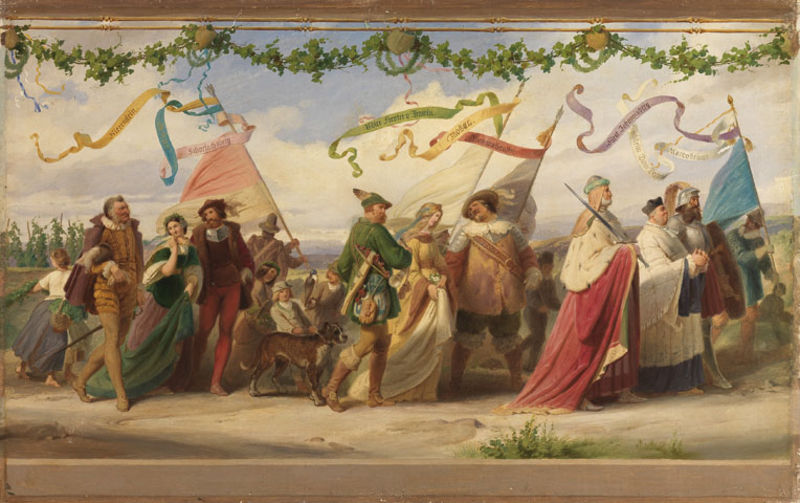
Titel: Triumph des Königs Wein, 5. Bild
Künstler: Adolf Schrödter
Standort: Karlsruhe
Institution: Staatliche Kunsthalle Karlsruhe
Schlagwörter: grün, himmel, bishop, blue, celebration, court, crowd, fancy, king, men, military, oil, people, pope, priest, red, sword, women, aristocracy, dresses, france, green, painting, talking, woman, maid, cloud, frau, man, sky, landscape, nature, child, knight, ribbon, grass, light, path, plants, road, drawing, color, dog, walking, children, flag, happy, banners, day, fahnen, festival, flags, menschen, männer, parade, party, procession, rot, royal, ivy, history, jesus, walk, colorful, pastel, medieval, religion, gras, warrior, picasso, kids, carnival, maiden, happiness, royalty, bunt, hund, vine, vines, weg, middle ages, marriage, clergy, queen, tights, umzug, chivalry, midieval, fun, religous, wedding, robin hood, march, marching, noblemen, fröhlich, swrod, grape vine, three kings, higher class, frolic, hopfen, hochzeit, girlande, glags, ghirlands, early years, party scene with tents, robin hood- esque clothes for men, peter pan, renisancce, bushop